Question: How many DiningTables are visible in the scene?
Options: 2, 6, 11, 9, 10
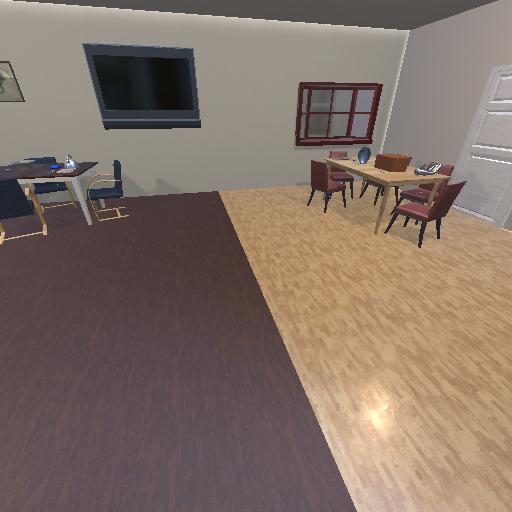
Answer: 2